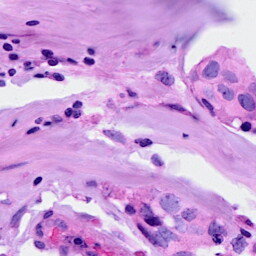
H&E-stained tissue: Breast